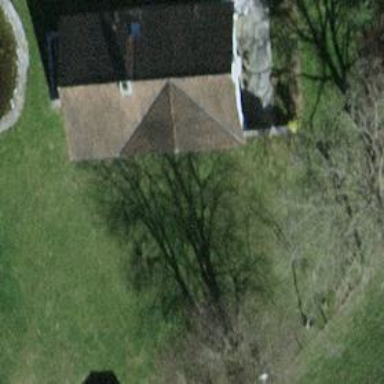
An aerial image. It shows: Detached building.